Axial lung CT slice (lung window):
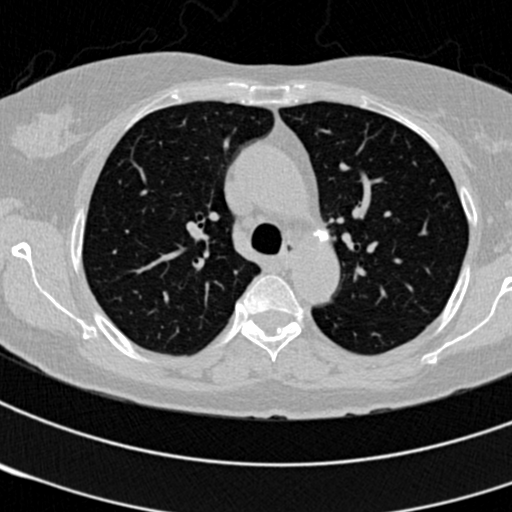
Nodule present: no